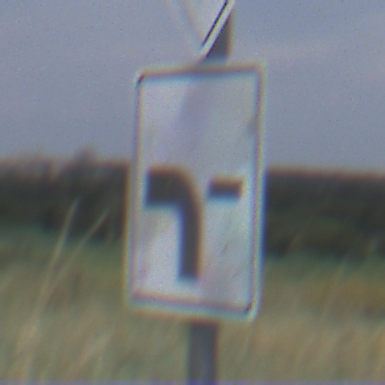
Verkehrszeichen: VerlaufVorfahrtsstrasse6
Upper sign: Vorfahrtsstrasse
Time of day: Midday
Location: Outdoor (Nature)
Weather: PartlyCloudy
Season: NotSpecified
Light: Natural